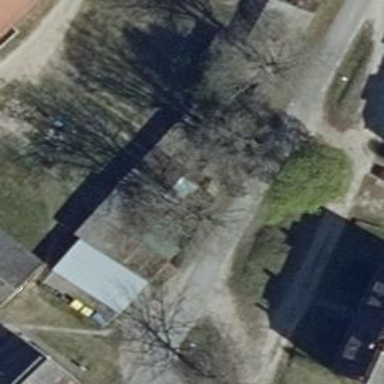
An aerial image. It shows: Group of garages.